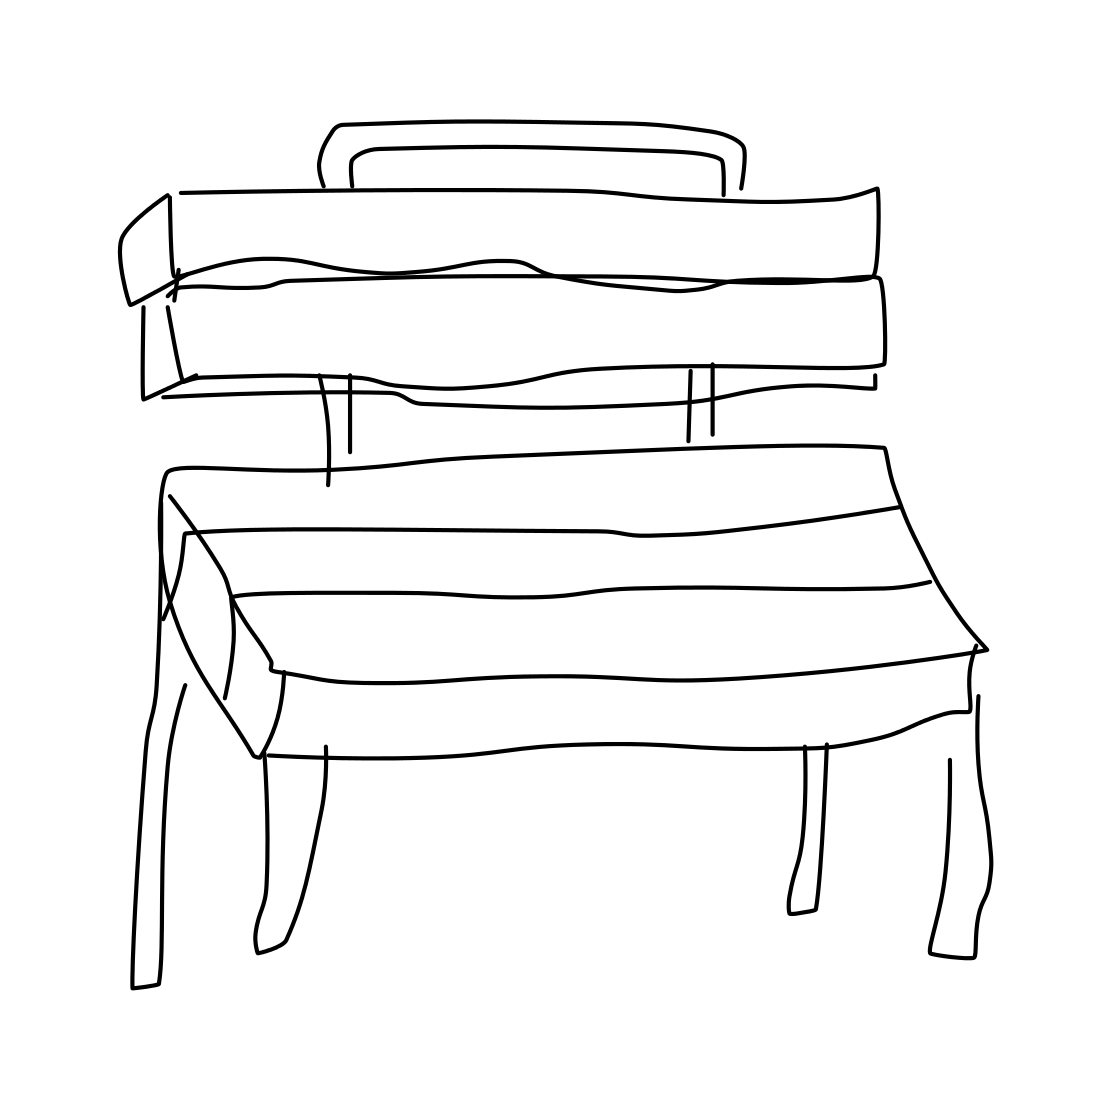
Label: bench